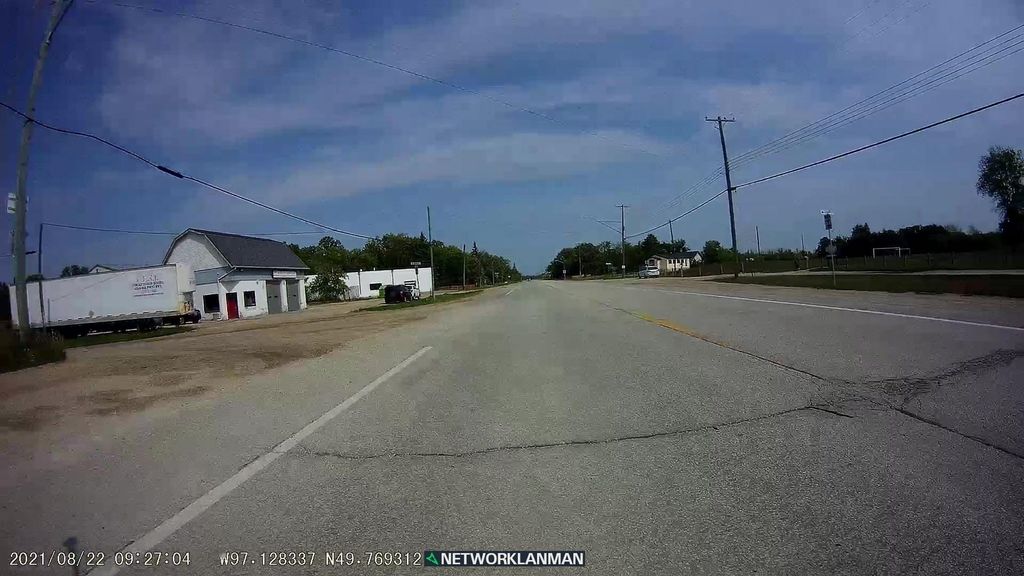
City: winnipeg